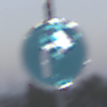
Verkehrszeichen: VorgeschriebeneFahrtrichtungRechts
Umgebung: Outdoor, Suburban
Tageszeit: SunriseSunset
Wetter: Clear
Licht: Natural
Jahreszeit: NotSpecified
Kontrast: LowContrast